Question: I'm using a PopupWindow to show some subcategories when clicking on a ListView item.
I'm using the same layout for the 'ListView' rows (categories) and for the PopupWindow (categories).
My problem is that I set the width of my 'PopupWindow' to that of my row item view, but when it is displayed, it's a bit narrower, with some kind of border.
On the screenshot below I put the PopupWindow on top of the ListView to se the difference
Why is it smaller? How can I remove this border?

'''
listView.setOnItemClickListener(new OnItemClickListener() {
@Override
public void onItemClick(AdapterView<?> a, View v, int position, long id) {
showPopup(HomeActivity.this, layout_base, v, position);
}
}
});
'''
'''
public void showPopup(Context context, View parent, View view, int position){
/*
* Compute popup position and size
*/
int[] itemPosition = new int[2];
view.getLocationOnScreen(itemPosition);
int item_width = view.getWidth();
int item_height = view.getHeight();
int nChildren = GlobalVars.menuItemArray[position].children.size();
int popup_height = item_height * nChildren;
/*
* Build the view
*/
LayoutInflater inflater = (LayoutInflater) getSystemService(Context.LAYOUT_INFLATER_SERVICE);
LinearLayout popupContainer = new LinearLayout(context);
popupContainer.setLayoutParams(new LayoutParams(LayoutParams.WRAP_CONTENT, LayoutParams.WRAP_CONTENT));
popupContainer.setOrientation(LinearLayout.VERTICAL);
LayoutParams params;
params = new LayoutParams(item_width, item_height);
popupContainer.setOrientation(LinearLayout.VERTICAL);
for(int i=0; i<nChildren; i++){
RelativeLayout menu_row = (RelativeLayout) inflater.inflate(R.layout.menu_row, null);
popupContainer.addView(menu_row, params);
}
mPopup.setContentView(popupContainer);
mPopup.setHeight(popup_height);
mPopup.setWidth(item_width);
mPopup.showAtLocation(parent, Gravity.TOP|Gravity.LEFT, 0, 0);
}
'''
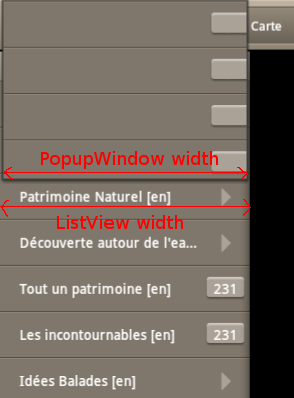
Answer: I had to remove the background of the PopupWindow using:
'''
mPopup.setBackgroundDrawable(new BitmapDrawable());
'''